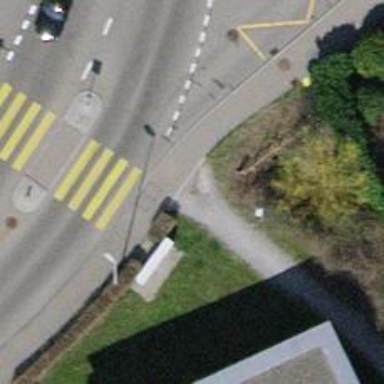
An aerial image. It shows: Bollard barrier.